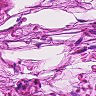
Metastatic tissue present: no